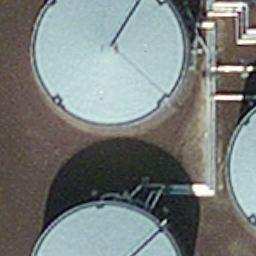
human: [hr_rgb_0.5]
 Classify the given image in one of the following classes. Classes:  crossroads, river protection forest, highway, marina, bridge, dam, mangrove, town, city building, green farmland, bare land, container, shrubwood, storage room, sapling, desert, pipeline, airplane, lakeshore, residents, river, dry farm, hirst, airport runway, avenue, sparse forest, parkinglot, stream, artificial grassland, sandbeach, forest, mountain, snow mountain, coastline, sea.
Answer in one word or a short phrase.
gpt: storage room